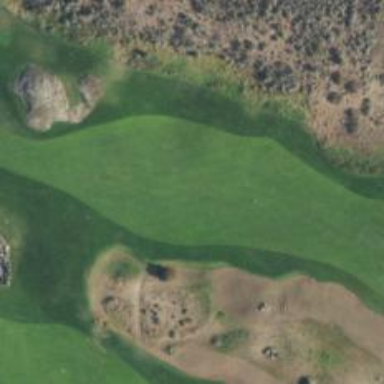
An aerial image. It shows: View of golf hole.